Field crop: maize
Growth stage: 2
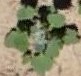
Species: chenopodium